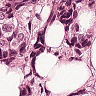
Metastatic tissue present: yes